Question: I want that both elements are centered and without that stretching.
Also, it would be great if the weight was not that wide.
This is how it looks like:

Heres the code:
'''
android:layout_width="match_parent"
android:layout_height="fill_parent"
android:background="@color/listColor"
android:layout_weight="1"
android:orientation="vertical"
>
<TextView
android:layout_width="match_parent"
android:layout_height="fill_parent"
android:layout_weight="1"
android:background="@drawable/layout_item_value"
android:text="163,00"
android:textSize="18.2dp"
android:gravity="center_vertical|center_horizontal"
android:id="@+id/txtListValue"
android:textColor="@color/back"
/>
<ImageView
android:id="@+id/image_order"
android:layout_height="wrap_content"
android:layout_width="wrap_content"
android:layout_weight="1"
android:scaleX="0.4"
android:scaleY="0.4"
android:gravity="center_vertical|center_horizontal"
/>
'''
Thank You in advance!
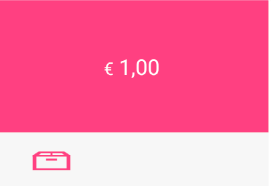
Answer: try this layout:
'''
<LinearLayout xmlns:android="http://schemas.android.com/apk/res/android"
xmlns:app="http://schemas.android.com/apk/res-auto"
android:layout_width="match_parent"
android:layout_height="match_parent"
android:background="#ffffff"
android:orientation="vertical"
android:weightSum="2">
<TextView
android:id="@+id/txtListValue"
android:layout_width="match_parent"
android:layout_height="0dp"
android:layout_weight="1"
android:background="#FF1493"
android:gravity="center_vertical|center_horizontal"
android:text="163,00"
android:textColor="#000000"
android:textSize="30sp" />
<ImageView
android:id="@+id/image_order"
android:layout_width="match_parent"
android:layout_height="0dp"
android:layout_weight="1"
android:gravity="center_vertical|center_horizontal"
android:scaleX="0.4"
android:scaleY="0.4"
android:src="@mipmap/ic_launcher" />
</LinearLayout>
'''
Output:
<URL>